Interaction volume radius: 10 \u00c5
Interaction volume height: 15 \u00c5
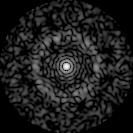
Disorder parameter: 0.8269